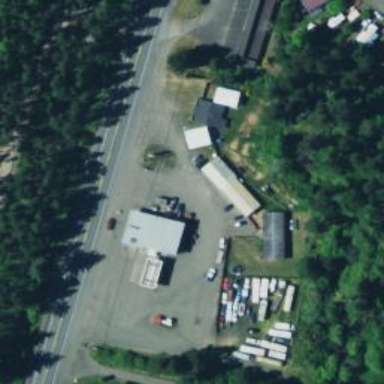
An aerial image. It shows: Convenience shop.